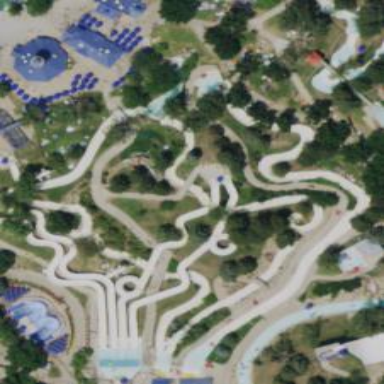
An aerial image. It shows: Water slide attraction.